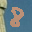
Label: 8